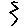
Label: zigzag